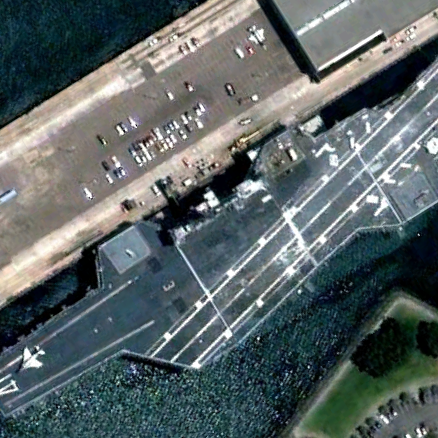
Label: aircraft_carrier